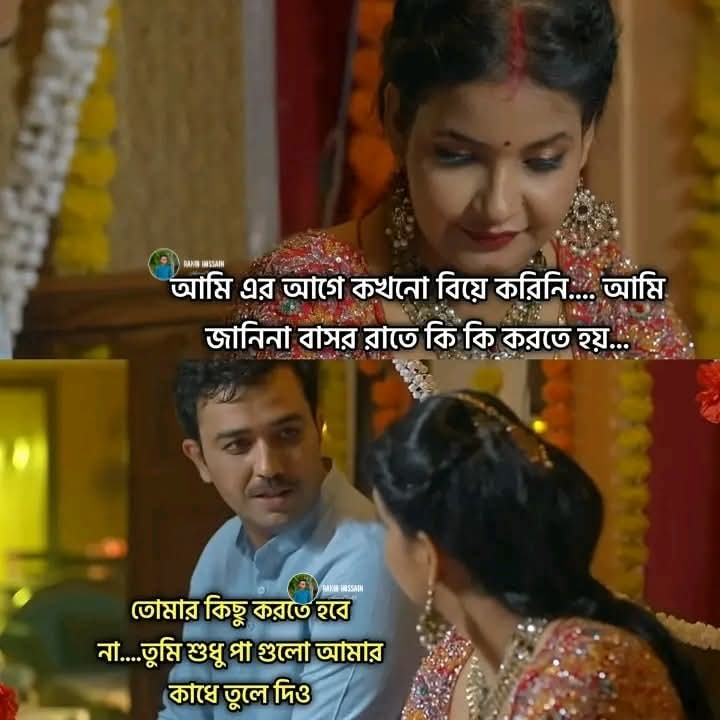
Text: আমি এর আগে কখনো বিয়ে করিনি..... আমি জানিনা বাসর রাতে কি কি করতে হয়...
তোমার কিছু করতে হবে না....তুমি শুধু পা গুলো আমার কাধে তুলে দিও
Label: Hate
Hate category: Personal Offence
Targeted group: Society